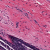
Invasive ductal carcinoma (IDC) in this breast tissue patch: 0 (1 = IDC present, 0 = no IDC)